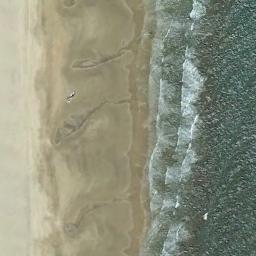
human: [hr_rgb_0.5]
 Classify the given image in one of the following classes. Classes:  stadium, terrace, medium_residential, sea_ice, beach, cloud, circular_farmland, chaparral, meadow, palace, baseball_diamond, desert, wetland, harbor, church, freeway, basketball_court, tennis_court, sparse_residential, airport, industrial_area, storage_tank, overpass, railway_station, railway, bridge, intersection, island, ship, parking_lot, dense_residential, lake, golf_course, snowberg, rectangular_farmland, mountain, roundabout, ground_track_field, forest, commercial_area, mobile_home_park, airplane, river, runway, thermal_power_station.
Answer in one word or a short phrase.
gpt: beach